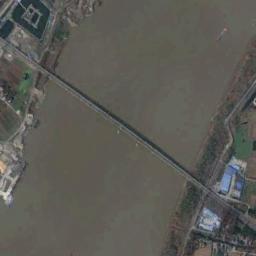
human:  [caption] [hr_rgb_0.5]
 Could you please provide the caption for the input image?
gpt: A bridge built on a yellow river and some buildings on both sides of the river .

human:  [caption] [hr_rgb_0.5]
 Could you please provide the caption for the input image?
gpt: A slender and straight bridge connects the land on both sides of the turquoise water  There are many residential areas and green farmland on the land .

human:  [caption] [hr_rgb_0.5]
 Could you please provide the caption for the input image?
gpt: There is a bridge over the river with some buildings and plants beside .

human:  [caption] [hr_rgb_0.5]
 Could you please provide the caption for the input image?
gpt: There is a white sign on the bridge .

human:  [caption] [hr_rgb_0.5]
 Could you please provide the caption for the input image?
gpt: The blue building is at one end of the bridge .